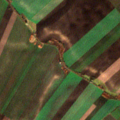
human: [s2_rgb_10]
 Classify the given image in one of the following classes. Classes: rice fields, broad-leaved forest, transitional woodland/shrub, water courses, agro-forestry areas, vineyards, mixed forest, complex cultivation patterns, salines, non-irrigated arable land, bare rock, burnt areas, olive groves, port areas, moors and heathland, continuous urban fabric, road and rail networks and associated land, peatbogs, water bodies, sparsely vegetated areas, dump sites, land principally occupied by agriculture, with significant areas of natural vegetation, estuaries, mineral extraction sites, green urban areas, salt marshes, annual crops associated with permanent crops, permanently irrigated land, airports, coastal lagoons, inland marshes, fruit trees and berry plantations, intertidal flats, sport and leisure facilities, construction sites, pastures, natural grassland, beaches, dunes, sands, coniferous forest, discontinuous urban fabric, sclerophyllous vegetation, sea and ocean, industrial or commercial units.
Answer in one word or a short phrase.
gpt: non-irrigated arable land, land principally occupied by agriculture, with significant areas of natural vegetation